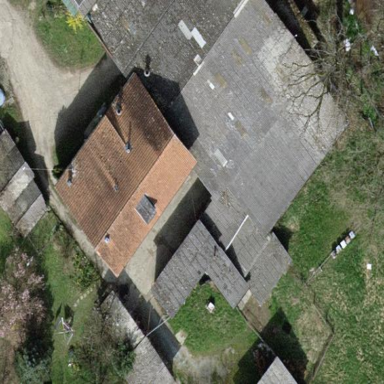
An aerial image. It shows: Farm building.